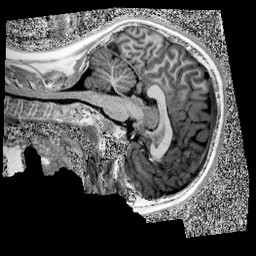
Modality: UNIT1
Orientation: sagittal
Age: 11
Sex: male
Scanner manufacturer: siemens
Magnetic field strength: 3 T
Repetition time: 4 s
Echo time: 0.00303 s